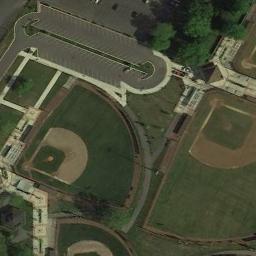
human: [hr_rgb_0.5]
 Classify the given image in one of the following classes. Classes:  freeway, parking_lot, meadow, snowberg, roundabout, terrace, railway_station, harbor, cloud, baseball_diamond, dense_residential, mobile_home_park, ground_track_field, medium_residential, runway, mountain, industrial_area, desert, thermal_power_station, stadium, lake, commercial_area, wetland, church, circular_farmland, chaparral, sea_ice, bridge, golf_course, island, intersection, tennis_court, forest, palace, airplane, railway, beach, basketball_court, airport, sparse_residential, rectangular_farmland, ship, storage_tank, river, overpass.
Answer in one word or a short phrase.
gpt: baseball_diamond